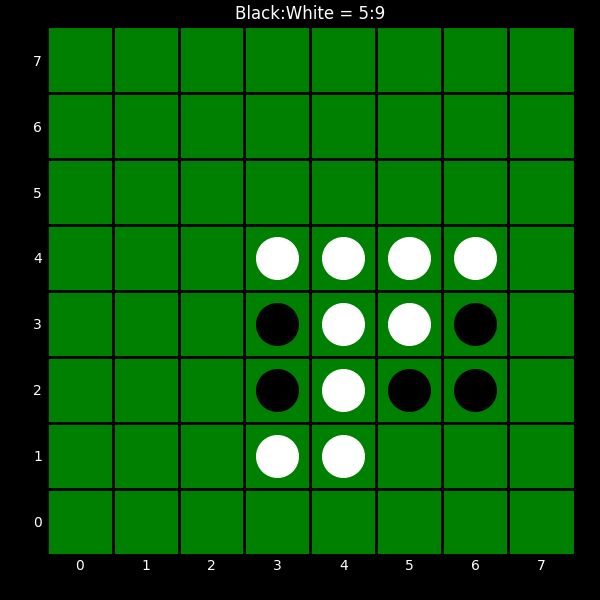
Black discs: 5
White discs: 9